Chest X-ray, AP view. Patient: 43 years old, sex F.
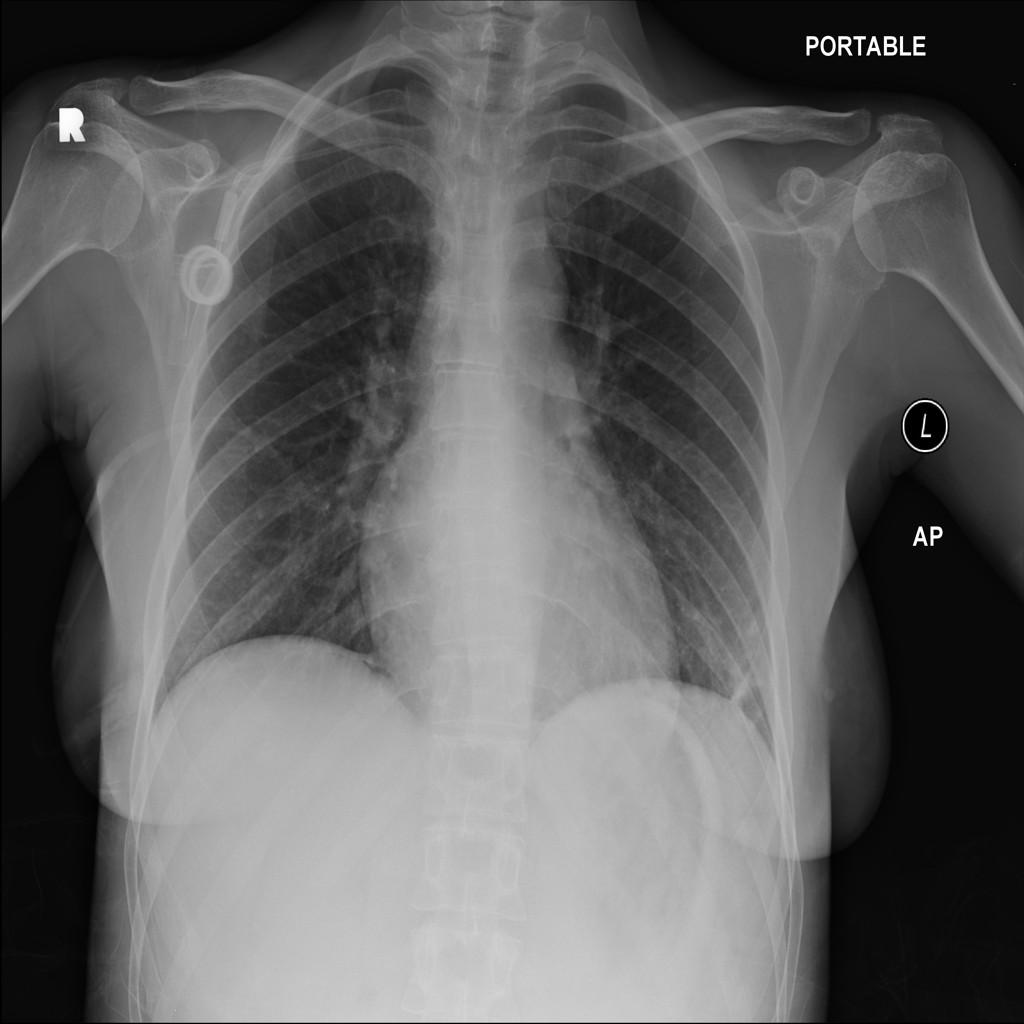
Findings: Infiltration